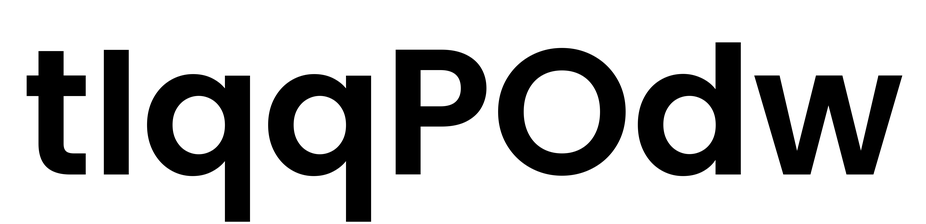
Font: Poppins-SemiBold